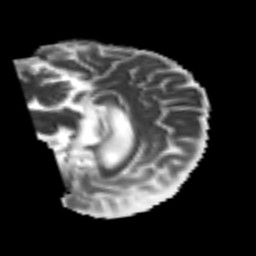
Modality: MD
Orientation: sagittal
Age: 50
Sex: female
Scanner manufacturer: siemens
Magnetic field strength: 3 T
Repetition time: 4.999 s
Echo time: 0.07946 s